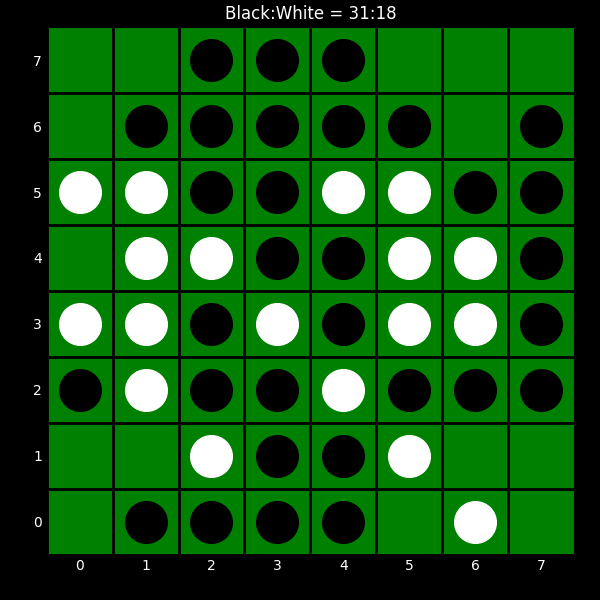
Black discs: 31
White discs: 18